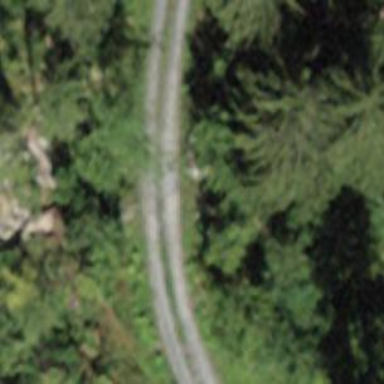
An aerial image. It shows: Track road with grade3 tracktype.